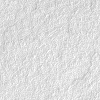
Atmospheric dust classification: not_dusty